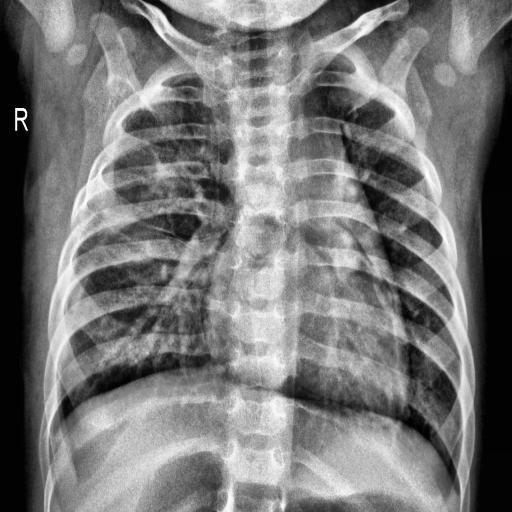
Finding: PNEUMONIA